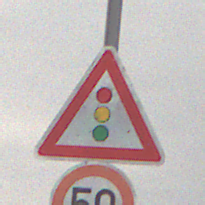
Verkehrszeichen: Lichtzeichenanlage
Zusatzzeichen unten: Geschwindigkeit50
Umgebung: Outdoor, Nature
Tageszeit: MorningAfternoon
Wetter: Overcast
Licht: Natural
Jahreszeit: Winter
Kontrast: LowContrast